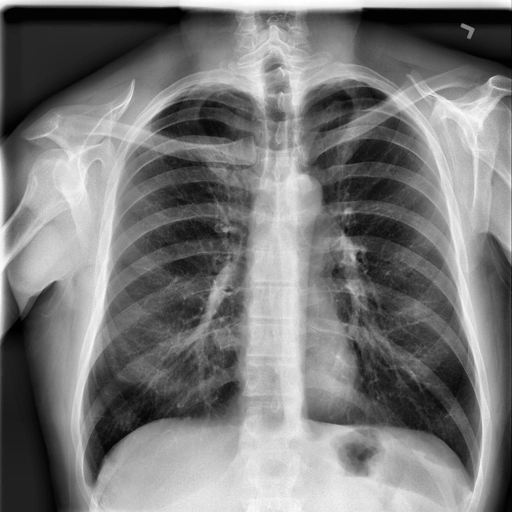
Finding: NORMAL